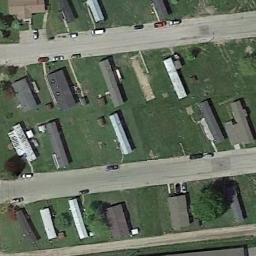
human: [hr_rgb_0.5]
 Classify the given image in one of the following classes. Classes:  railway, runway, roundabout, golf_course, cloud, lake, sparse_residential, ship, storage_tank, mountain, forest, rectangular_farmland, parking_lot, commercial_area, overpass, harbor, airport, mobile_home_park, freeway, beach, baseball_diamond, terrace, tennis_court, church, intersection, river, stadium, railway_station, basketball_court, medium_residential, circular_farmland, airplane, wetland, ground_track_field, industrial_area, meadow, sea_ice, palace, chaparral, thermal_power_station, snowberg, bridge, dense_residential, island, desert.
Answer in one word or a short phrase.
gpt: mobile_home_park